This grayscale texture is a bearing vibration snapshot reshaped row-by-row into a square image. Determine the bearing's health state. Answer with exactly one of: normal, inner_race, outer_race, ball.
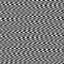
Answer: outer_race